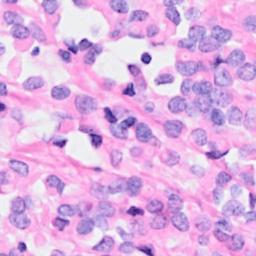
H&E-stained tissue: Breast